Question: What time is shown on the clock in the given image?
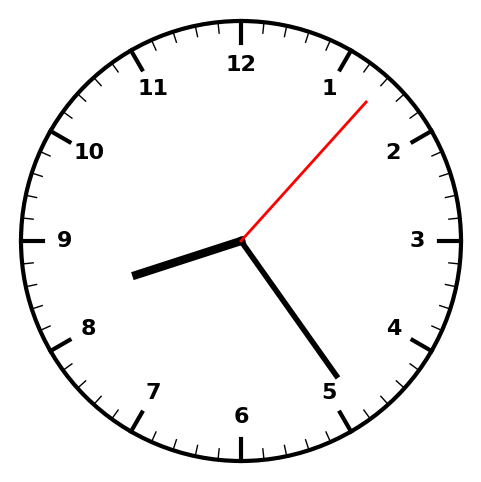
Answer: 08:24:07